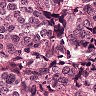
Metastatic tissue present: yes